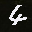
Label: 4